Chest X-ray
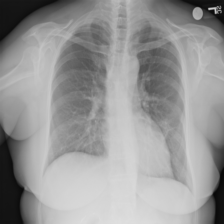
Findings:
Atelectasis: negative
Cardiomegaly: negative
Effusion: negative
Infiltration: negative
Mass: negative
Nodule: positive
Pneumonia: negative
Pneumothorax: negative
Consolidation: negative
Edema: negative
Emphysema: negative
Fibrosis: positive
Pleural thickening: negative
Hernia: negative